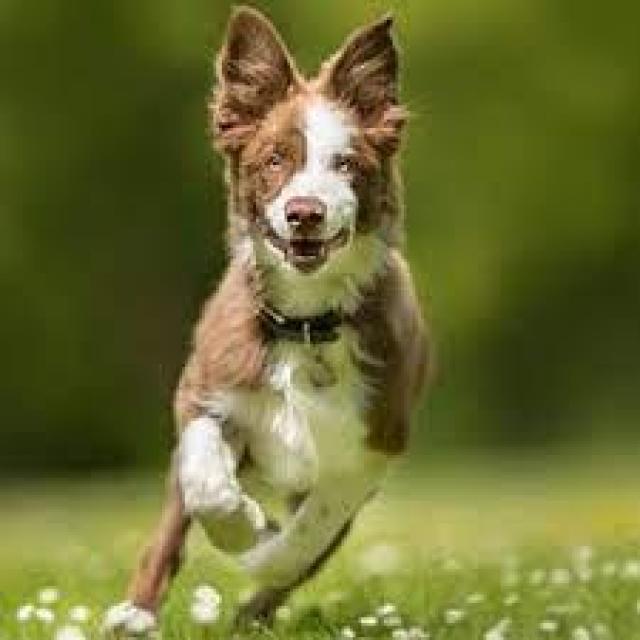
Healthy canine skin — no visible lesions, inflammation, or abnormalities. The skin and coat appear normal.